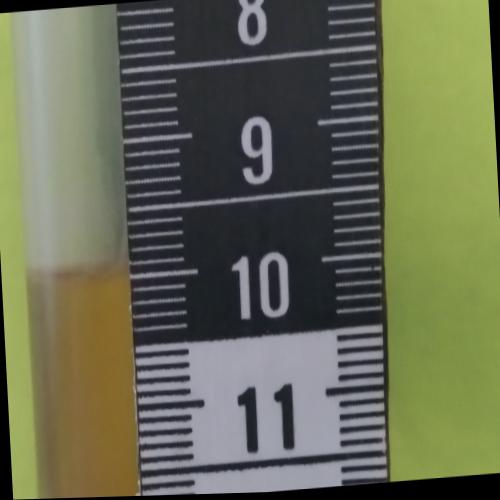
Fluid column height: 9.9 cm